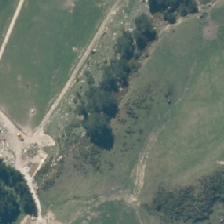
Land cover: grose_broom